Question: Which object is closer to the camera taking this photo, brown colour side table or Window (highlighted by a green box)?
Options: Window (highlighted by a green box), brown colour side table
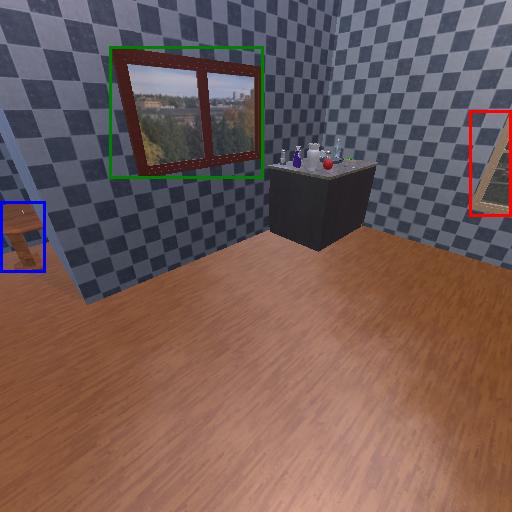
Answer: Window (highlighted by a green box)